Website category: book
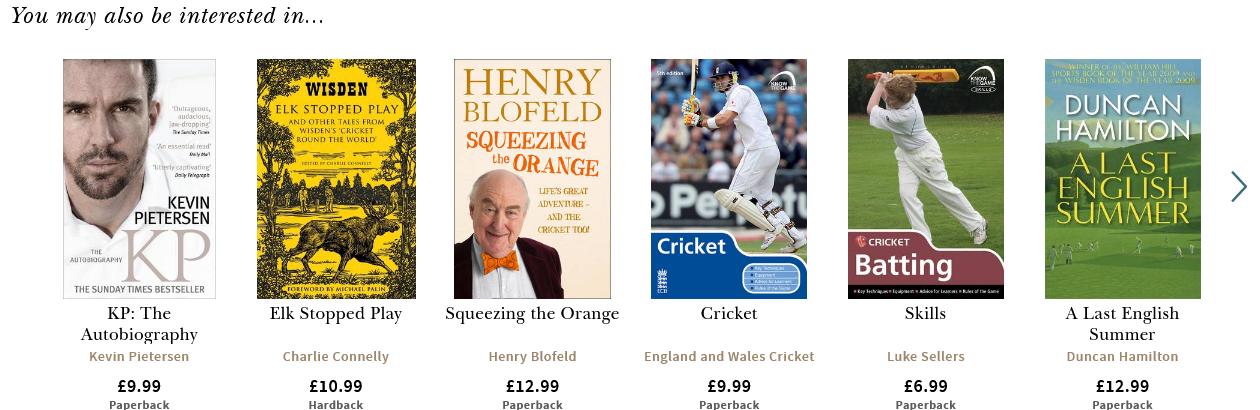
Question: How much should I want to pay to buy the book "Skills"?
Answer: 6.99

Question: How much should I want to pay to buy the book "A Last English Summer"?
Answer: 12.99

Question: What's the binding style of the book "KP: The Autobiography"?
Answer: Paperback

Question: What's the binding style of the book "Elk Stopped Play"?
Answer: Hardback

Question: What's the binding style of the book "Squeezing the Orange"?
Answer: Paperback

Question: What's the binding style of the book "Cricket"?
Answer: Paperback

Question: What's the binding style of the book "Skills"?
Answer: Paperback

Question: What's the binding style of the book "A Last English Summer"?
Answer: Paperback

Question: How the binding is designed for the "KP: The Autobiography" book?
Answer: Paperback

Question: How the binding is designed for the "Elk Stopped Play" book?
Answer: Hardback

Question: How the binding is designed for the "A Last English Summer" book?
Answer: Paperback

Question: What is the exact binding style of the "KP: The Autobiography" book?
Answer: Paperback

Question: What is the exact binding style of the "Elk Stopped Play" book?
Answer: Hardback

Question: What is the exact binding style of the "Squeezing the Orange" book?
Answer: Paperback

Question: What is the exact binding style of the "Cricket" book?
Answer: Paperback

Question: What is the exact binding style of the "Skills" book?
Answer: Paperback

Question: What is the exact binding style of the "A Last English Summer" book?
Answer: Paperback

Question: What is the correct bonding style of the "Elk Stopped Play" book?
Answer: Hardback

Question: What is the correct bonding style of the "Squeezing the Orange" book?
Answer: Paperback

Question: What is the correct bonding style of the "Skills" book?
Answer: Paperback

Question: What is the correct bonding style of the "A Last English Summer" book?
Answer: Paperback

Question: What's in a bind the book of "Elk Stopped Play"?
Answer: Hardback

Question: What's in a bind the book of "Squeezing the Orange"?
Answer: Paperback

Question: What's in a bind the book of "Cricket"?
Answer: Paperback

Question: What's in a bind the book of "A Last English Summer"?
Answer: Paperback

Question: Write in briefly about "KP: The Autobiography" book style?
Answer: Paperback

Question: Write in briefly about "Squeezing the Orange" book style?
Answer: Paperback

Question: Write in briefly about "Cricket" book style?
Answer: Paperback

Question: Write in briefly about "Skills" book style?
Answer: Paperback

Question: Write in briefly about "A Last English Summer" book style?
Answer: Paperback

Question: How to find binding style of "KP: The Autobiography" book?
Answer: Paperback

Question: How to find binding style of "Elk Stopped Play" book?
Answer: Hardback

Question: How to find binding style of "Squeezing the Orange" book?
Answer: Paperback

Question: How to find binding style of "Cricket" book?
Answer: Paperback

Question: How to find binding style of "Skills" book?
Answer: Paperback

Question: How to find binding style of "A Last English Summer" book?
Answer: Paperback